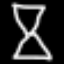
Label: hourglass